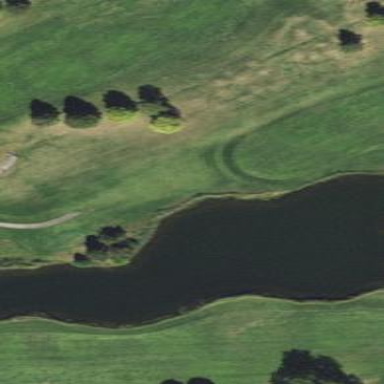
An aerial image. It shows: Water hazard on golf course.